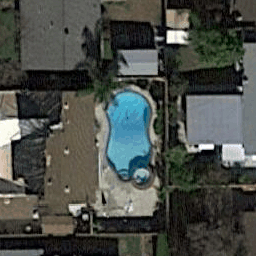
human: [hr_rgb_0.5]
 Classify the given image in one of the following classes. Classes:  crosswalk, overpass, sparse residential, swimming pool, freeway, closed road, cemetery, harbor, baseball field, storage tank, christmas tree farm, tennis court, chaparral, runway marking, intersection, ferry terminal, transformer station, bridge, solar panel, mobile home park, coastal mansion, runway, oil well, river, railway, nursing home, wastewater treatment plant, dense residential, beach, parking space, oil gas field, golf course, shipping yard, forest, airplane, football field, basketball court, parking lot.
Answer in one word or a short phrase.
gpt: swimming pool